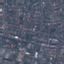
Label: Residential